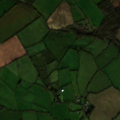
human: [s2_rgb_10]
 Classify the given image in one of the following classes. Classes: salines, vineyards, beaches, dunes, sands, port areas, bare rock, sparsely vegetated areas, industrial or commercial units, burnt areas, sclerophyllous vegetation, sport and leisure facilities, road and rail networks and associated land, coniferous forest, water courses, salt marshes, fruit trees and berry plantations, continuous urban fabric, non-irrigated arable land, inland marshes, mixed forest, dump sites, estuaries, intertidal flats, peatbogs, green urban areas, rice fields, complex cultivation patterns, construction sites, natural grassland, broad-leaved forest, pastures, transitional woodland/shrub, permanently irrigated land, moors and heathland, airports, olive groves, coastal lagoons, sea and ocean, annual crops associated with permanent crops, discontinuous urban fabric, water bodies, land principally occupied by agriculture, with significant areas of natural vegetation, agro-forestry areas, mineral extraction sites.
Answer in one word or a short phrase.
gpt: pastures, coniferous forest